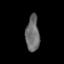
Tissue: skin
Cell type: T cells
Senescence score: 0.702
Nuclear area (px): 475
Mean DAPI intensity: 107.356